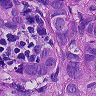
Metastatic tissue present: yes